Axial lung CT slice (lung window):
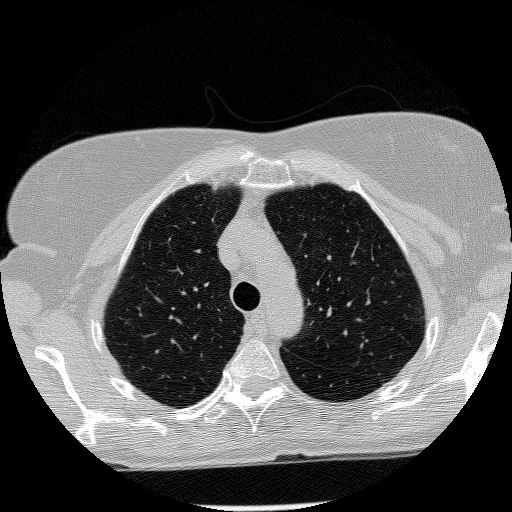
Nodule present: no